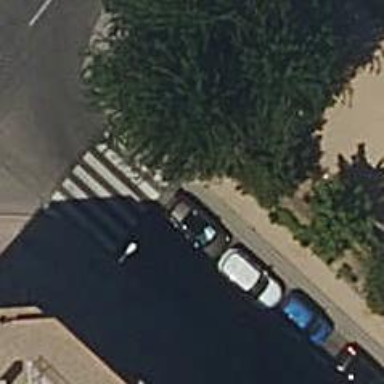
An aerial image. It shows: Sidewalk along the footway.